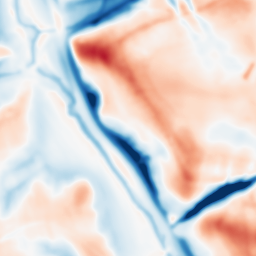
Category: multiscale
Decomposition family: dog_multiscale
Decomposition parameters: sigma_ratio: 1.4
n_scales: 6
base_sigma: 2
Upsampling method: sinc_blackman
Upsampling parameters: scale: 2
kernel_size: 8
Upsampling scale: 2